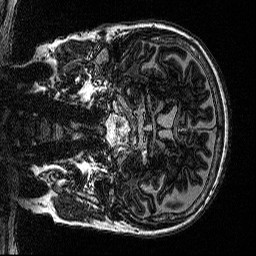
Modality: MP2RAGE
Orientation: coronal
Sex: female
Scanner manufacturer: siemens
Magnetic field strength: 3 T
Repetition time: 5 s
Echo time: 0.00292 s